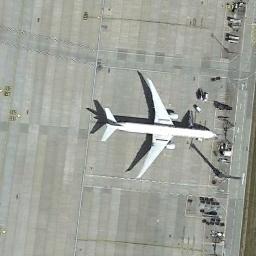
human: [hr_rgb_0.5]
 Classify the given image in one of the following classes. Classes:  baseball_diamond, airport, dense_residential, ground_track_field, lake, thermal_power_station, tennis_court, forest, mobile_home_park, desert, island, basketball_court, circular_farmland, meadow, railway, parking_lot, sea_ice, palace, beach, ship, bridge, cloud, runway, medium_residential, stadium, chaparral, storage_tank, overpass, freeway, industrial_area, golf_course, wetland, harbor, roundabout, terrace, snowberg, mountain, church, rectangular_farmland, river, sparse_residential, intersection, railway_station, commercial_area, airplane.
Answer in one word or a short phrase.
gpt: airplane